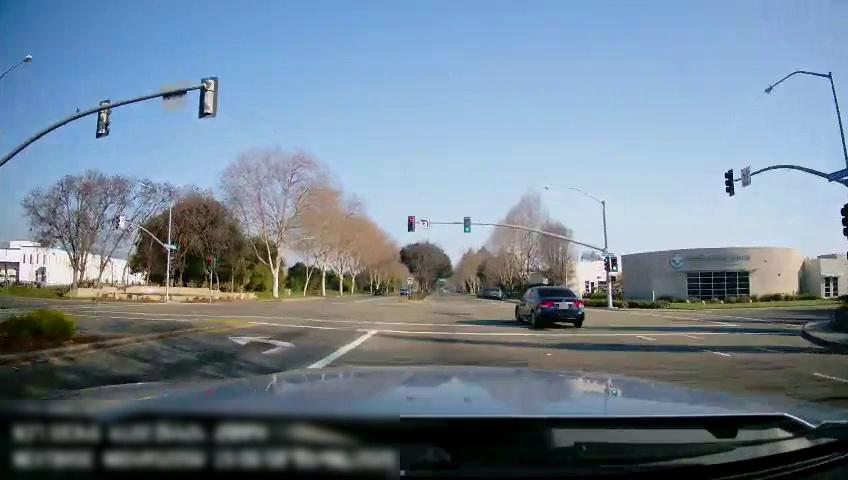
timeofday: Day
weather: Sunny
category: Drivable Space
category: Drivable Space
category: Vehicles | SUV
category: Vehicles | Car
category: Vehicles | Car
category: Vehicles | Car
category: Lanes | Current Lane
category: Lanes | Current Lane
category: Traffic | Lights
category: Traffic | Lights
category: Traffic | Signs
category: Traffic | Lights
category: Traffic | Lights
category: Traffic | Lights
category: Traffic | Signs
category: Traffic | Signs
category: Traffic | Lights
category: Traffic | Lights
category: Traffic | Lights
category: Traffic | Lights
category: Traffic | Lights